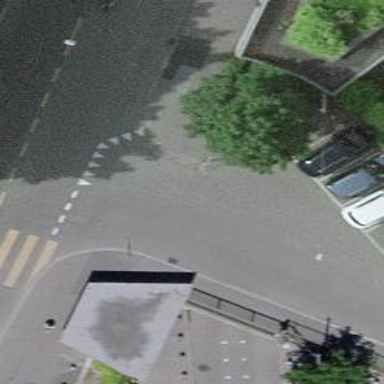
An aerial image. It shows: Kerb serving as barrier.